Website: crate-barrel
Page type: cart
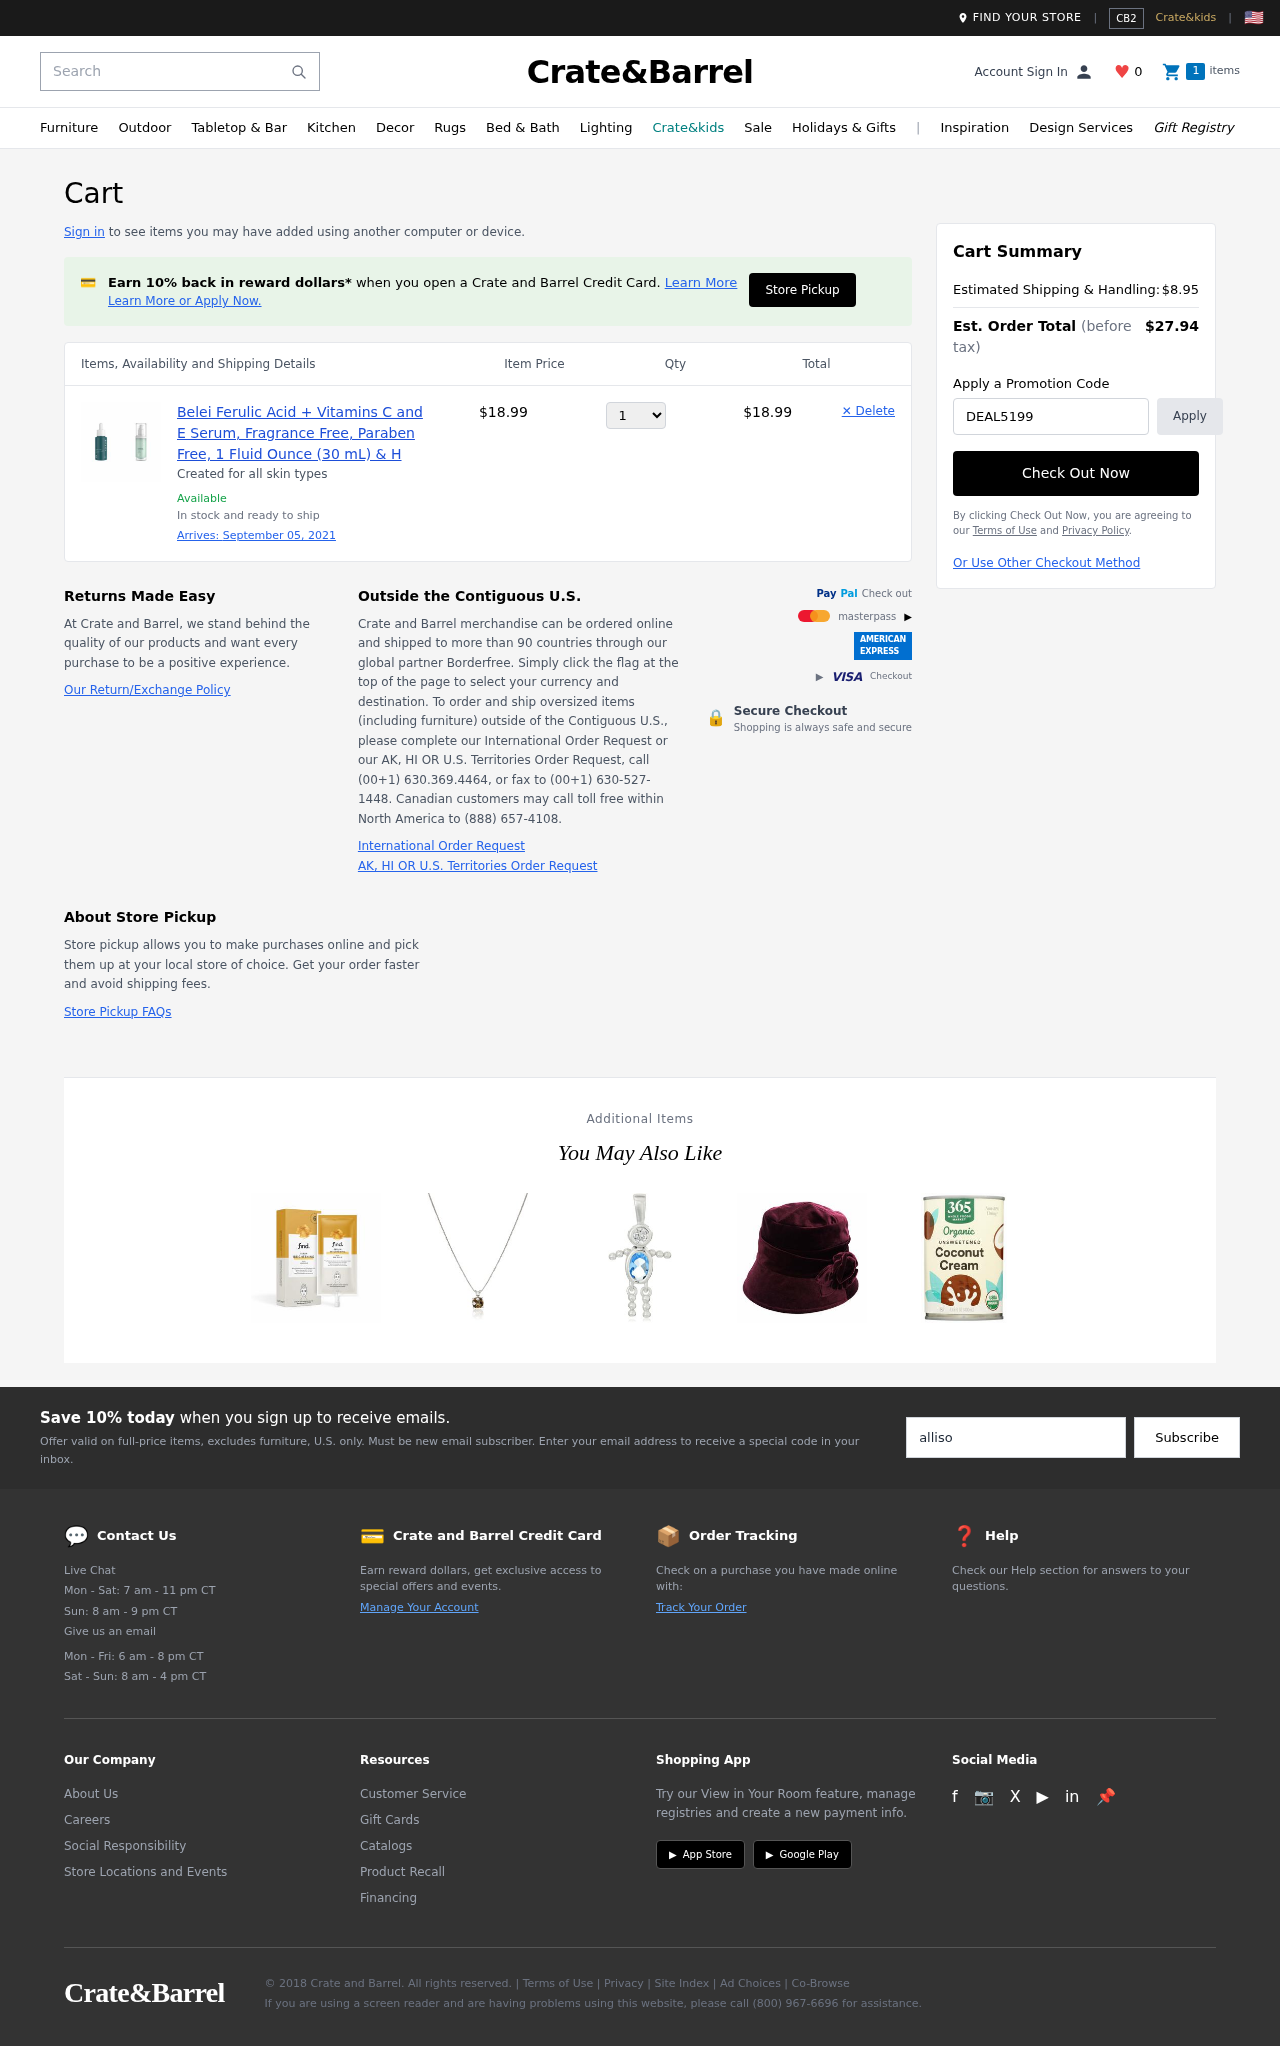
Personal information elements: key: PII_PROMO_CODE
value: DEAL5199
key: PII_EMAIL
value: allisonvaldez@gmail.com
Product elements: key: PRODUCT1_DESC
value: Created for all skin types
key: PRODUCT1_NAME
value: Belei Ferulic Acid + Vitamins C and E Serum, Fragrance Free, Paraben Free, 1 Fluid Ounce (30 mL) & H
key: PRODUCT1_PRICE
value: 18.99
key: PRODUCT1_QUANTITY
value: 1
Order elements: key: ORDER_DELIVERY_DATE
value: September 05, 2021
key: ORDER_SUBTOTAL
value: $18.99
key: ORDER_SHIPPING_COST
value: $8.95
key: ORDER_TOTAL
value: $27.94